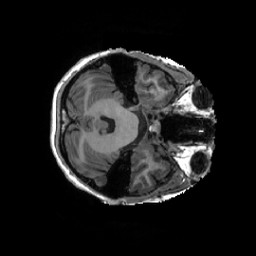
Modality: T1w
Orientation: axial
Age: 23
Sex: female
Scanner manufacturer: ge
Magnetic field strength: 3 T
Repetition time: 0.007348 s
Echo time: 0.003036 s